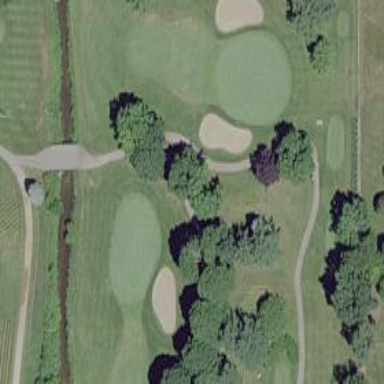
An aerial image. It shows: Path for golf carts.